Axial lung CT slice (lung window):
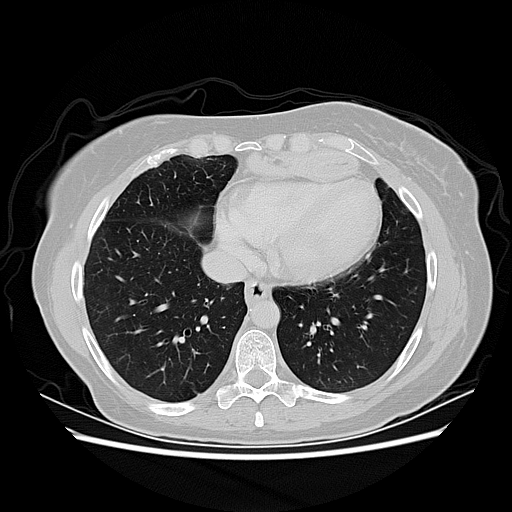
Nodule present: no